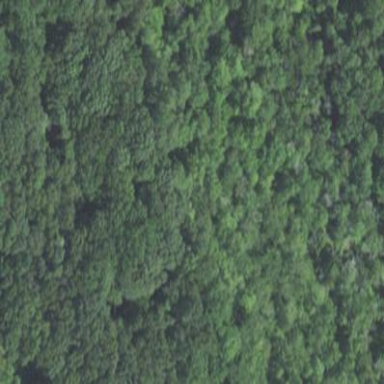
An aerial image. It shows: Nature reserve within woodland area.